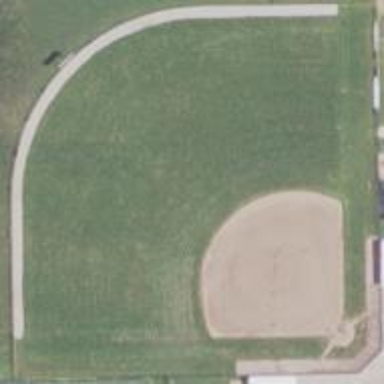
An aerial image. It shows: Baseball pitch for leisure and sports activities.